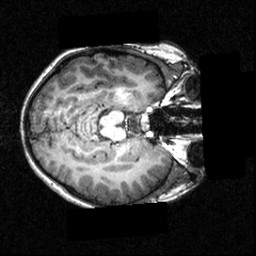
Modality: T1w
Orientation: axial
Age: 18
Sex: female
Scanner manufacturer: siemens
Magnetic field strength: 3.951 T
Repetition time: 1.5 s
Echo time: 0.00335 s